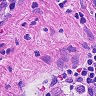
Metastatic tissue present: no